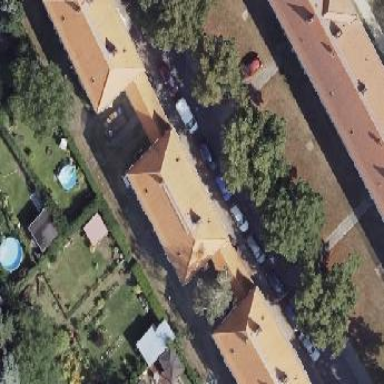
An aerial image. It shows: Hipped roof house.